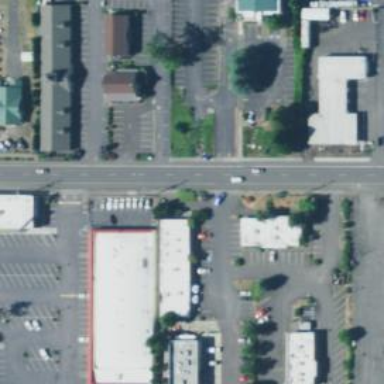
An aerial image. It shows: Convenience shop.